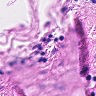
Metastatic tissue present: no